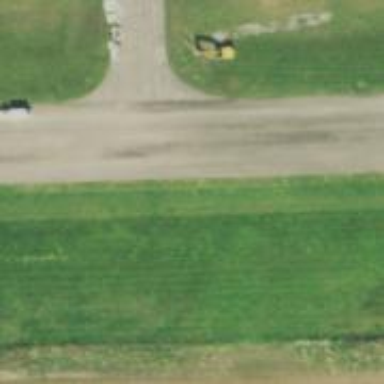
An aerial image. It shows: Asphalt runway at the airport.